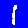
Digit: 1